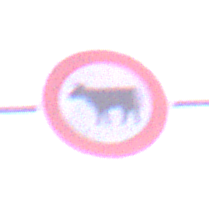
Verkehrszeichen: VerbotViehtrieb
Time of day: Dawn
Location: Outdoor (RoadRail)
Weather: Clear
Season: NotSpecified
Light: Natural